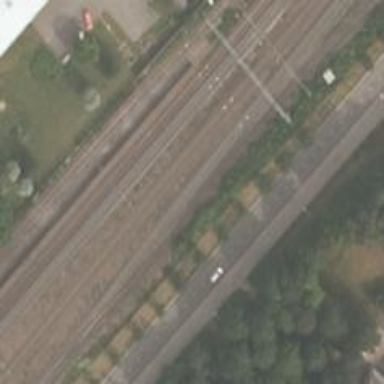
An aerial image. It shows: Wedge used for railway derailment.